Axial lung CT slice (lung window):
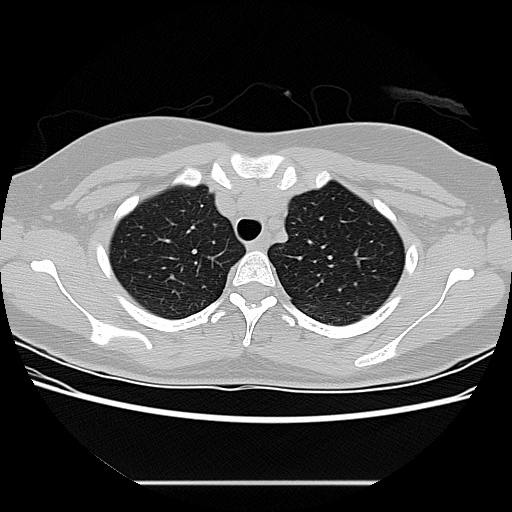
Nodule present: no